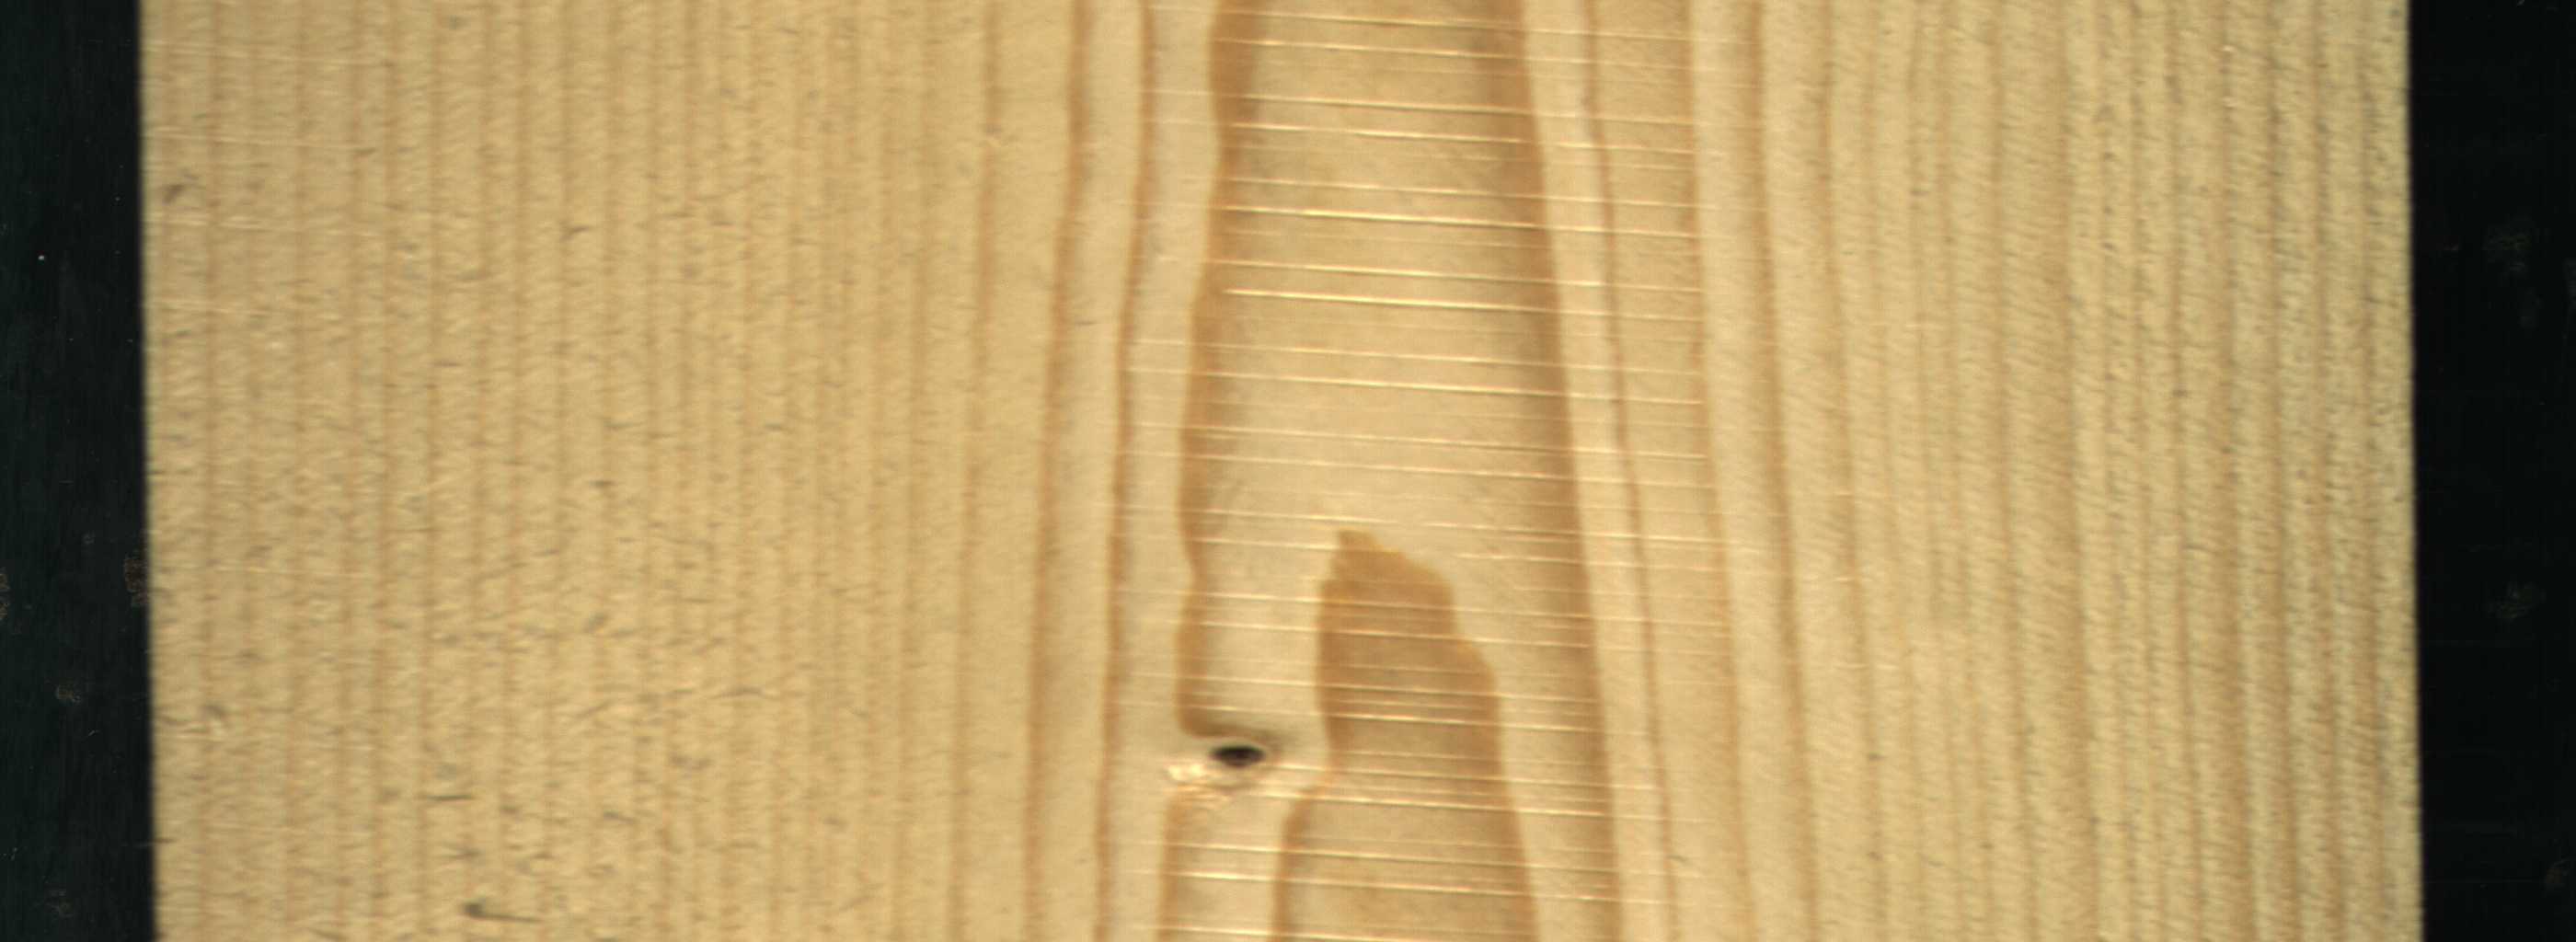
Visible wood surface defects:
Dead_Knot